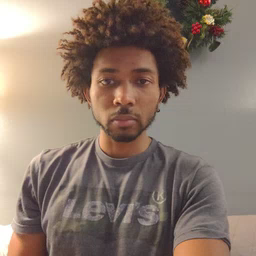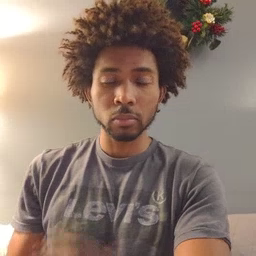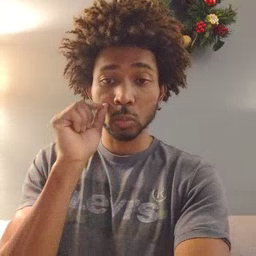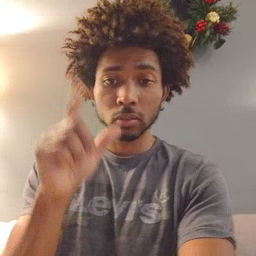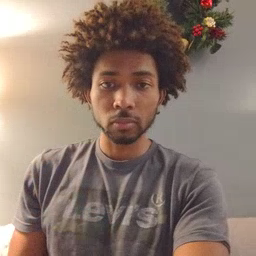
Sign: wake